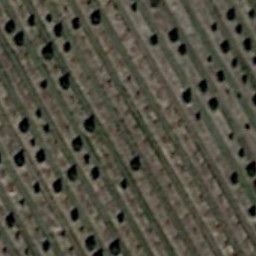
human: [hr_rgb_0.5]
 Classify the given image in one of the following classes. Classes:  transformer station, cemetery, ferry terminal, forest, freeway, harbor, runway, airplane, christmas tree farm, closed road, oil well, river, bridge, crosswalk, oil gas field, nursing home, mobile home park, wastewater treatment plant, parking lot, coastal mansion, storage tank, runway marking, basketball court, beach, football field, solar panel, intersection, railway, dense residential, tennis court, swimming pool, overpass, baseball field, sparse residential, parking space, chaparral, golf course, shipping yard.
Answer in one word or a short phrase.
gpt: christmas tree farm